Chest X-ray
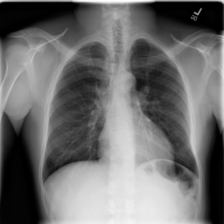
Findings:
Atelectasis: negative
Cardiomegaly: negative
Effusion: negative
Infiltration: negative
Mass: negative
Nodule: negative
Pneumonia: negative
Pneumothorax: negative
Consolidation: negative
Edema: negative
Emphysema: negative
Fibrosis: negative
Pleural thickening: negative
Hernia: negative